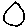
Label: circle